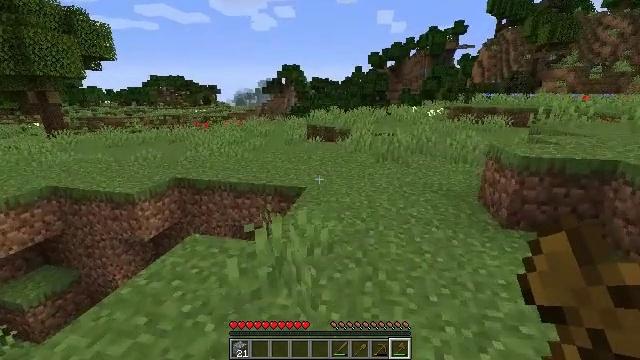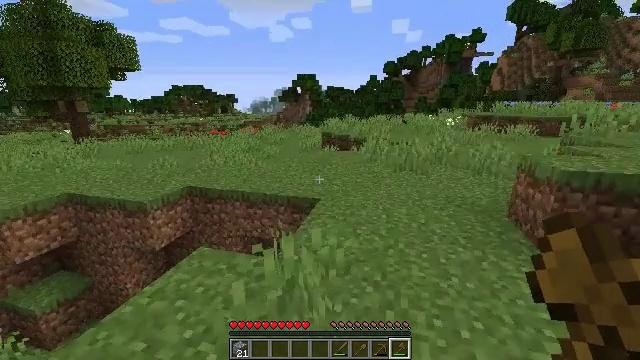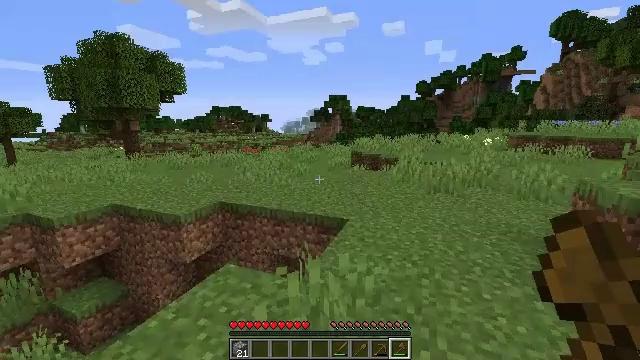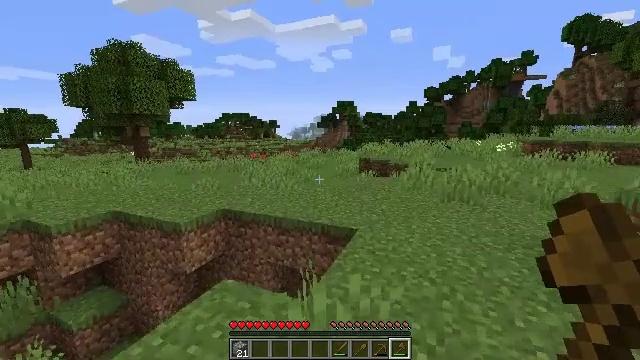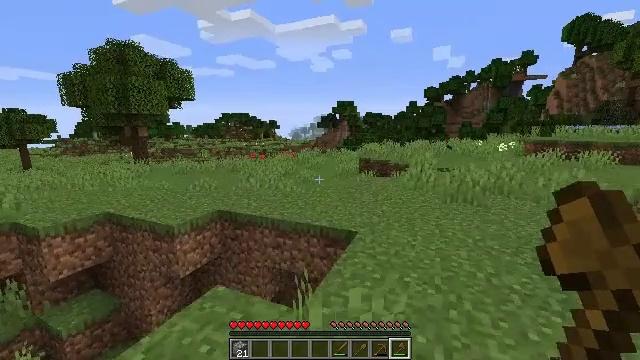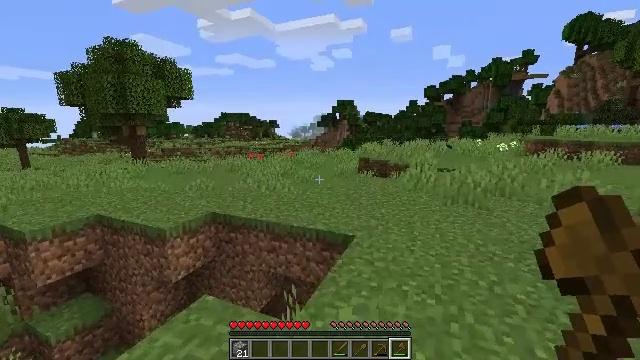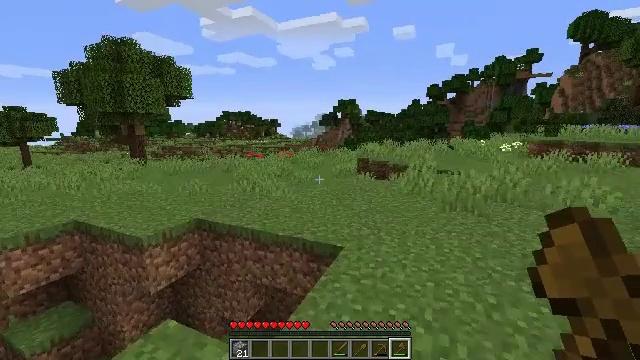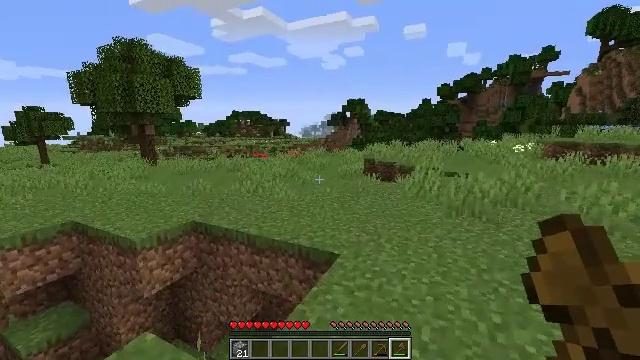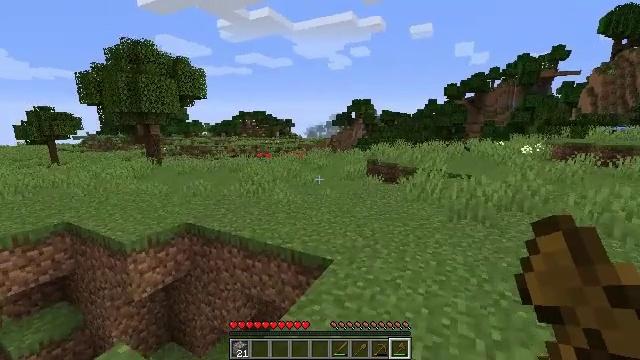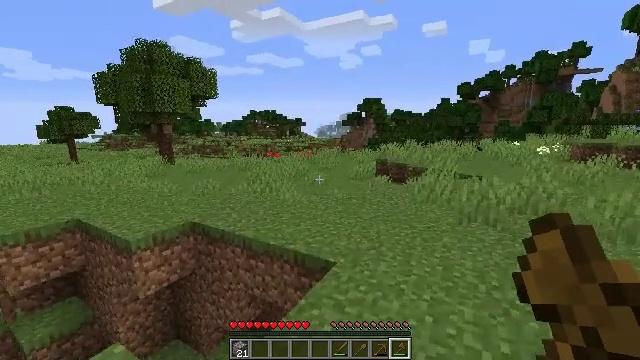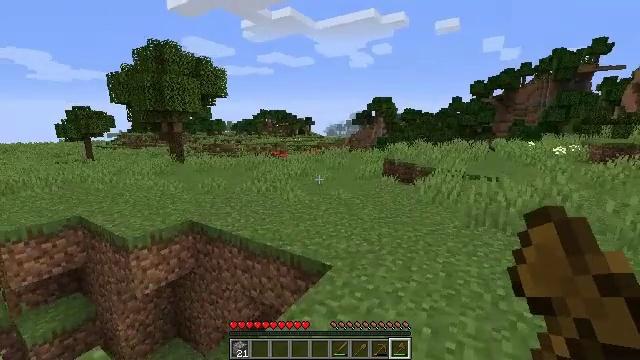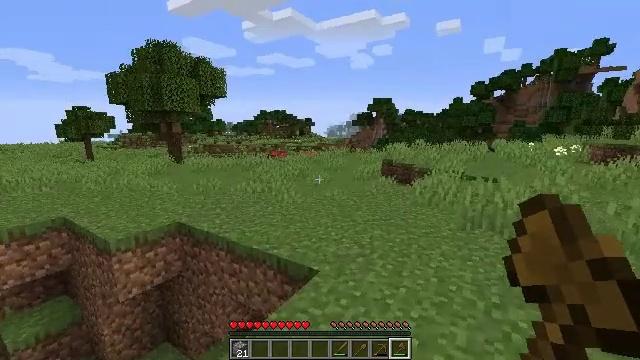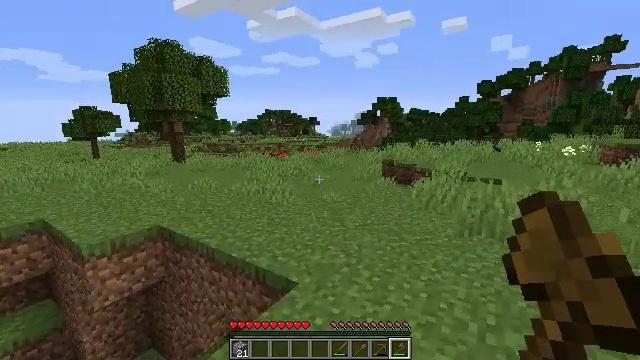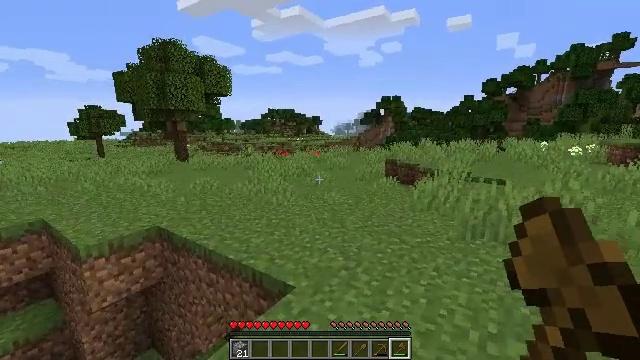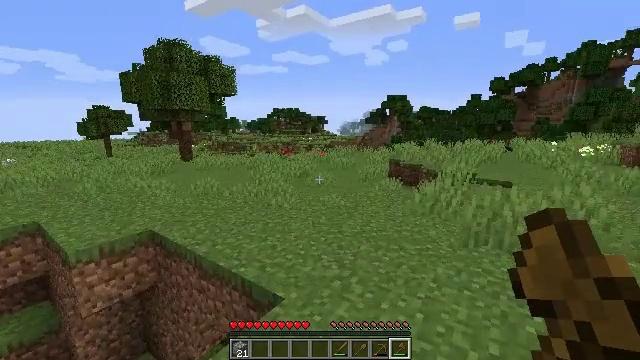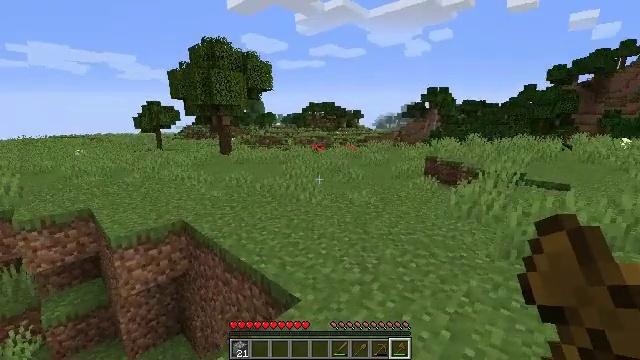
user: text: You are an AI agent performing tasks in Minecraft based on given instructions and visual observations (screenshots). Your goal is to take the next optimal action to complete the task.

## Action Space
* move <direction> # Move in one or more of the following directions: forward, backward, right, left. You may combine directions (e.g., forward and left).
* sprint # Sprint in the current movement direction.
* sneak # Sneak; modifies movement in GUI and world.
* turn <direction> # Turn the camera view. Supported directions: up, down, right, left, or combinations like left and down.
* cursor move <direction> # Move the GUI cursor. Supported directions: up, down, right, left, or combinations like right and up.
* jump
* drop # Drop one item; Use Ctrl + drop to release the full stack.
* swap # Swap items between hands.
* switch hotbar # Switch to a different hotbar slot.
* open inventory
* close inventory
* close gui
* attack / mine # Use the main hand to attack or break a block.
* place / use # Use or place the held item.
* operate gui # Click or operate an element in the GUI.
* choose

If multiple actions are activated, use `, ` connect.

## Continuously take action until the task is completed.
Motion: motion action
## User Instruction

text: Break the tree to get oak logs.
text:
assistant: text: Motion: move forward, turn left and up
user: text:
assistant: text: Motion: move forward, turn left and up
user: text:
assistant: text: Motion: move forward, turn left and up
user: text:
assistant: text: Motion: move forward and move right
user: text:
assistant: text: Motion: move forward and move right
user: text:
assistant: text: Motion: move forward and move right
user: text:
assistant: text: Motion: move forward and move right, turn left
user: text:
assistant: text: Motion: move forward and move right, turn left
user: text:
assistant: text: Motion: move forward and move right, turn left
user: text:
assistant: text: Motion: move forward and move right, turn left
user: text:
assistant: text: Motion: move forward and move right
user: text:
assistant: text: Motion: move forward and move right, turn left
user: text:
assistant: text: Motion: move forward and move right
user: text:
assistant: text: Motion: move forward and move right, turn left
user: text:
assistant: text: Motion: move forward and move right, turn left and down
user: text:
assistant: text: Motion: move forward, turn left
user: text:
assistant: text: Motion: move forward, turn left
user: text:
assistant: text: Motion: move forward, turn left
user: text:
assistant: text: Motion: move forward, turn left
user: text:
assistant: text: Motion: move forward, turn left
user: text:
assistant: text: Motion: move forward, turn left
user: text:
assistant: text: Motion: move forward
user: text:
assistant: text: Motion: move forward
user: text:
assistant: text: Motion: move forward
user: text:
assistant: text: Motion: move forward and move right
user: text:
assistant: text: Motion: move forward and move right
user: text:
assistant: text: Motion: move forward and move right
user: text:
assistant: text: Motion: move forward and move right
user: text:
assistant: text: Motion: move forward and move right
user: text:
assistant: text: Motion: move forward